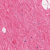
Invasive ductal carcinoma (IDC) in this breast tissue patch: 0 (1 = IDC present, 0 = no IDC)